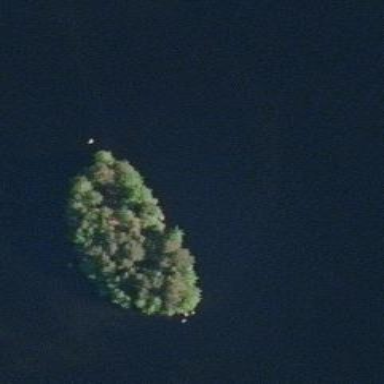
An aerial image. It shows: Image showing island.